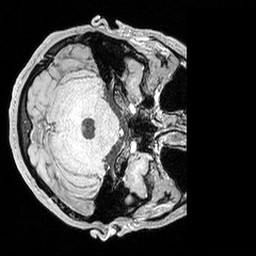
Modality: MP2RAGE
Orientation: axial
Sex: male
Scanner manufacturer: siemens
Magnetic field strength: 3 T
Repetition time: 5 s
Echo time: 0.00292 s